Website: ulta-beauty
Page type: payment
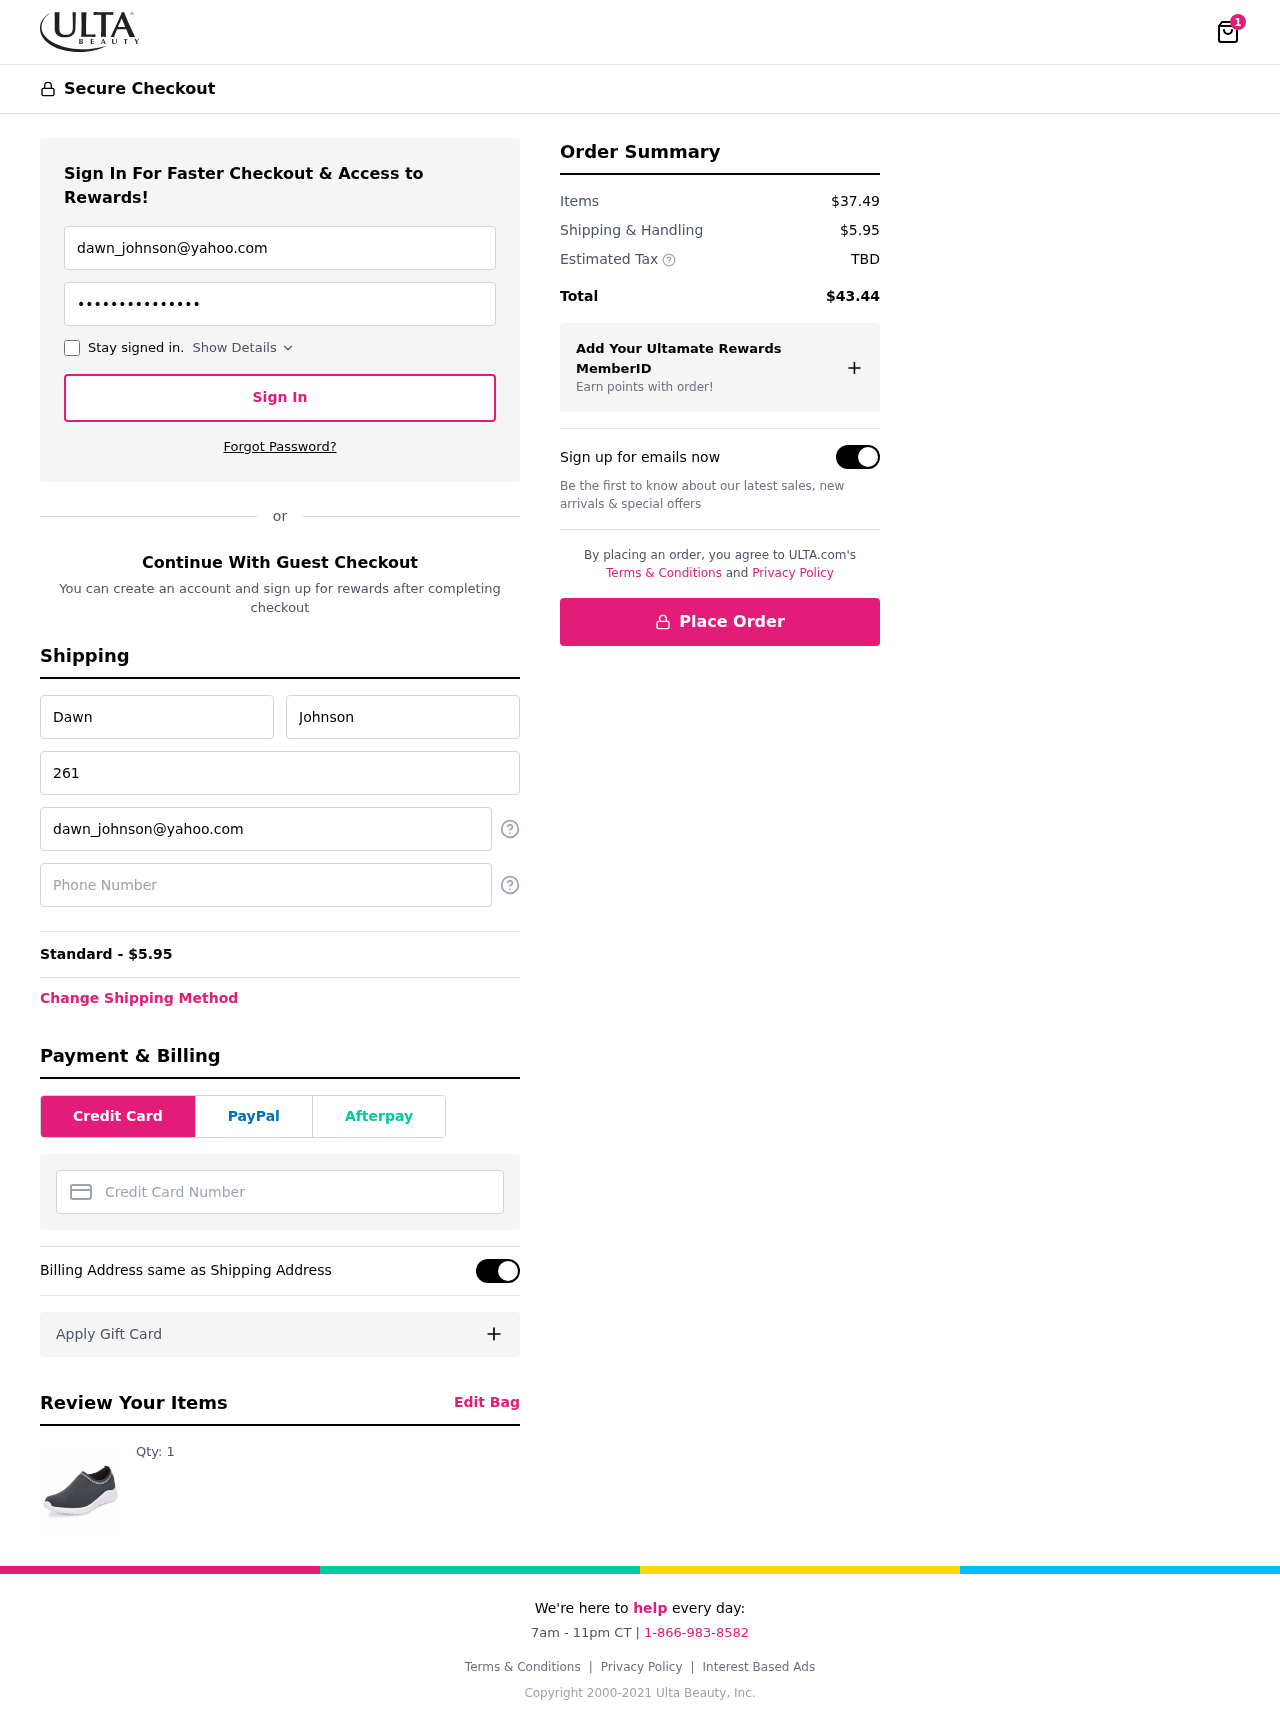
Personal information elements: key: PII_CARD_NUMBER
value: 4683 2382 0686 9838
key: PII_EMAIL
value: dawn_johnson@yahoo.com
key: PII_FIRSTNAME
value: Dawn
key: PII_LASTNAME
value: Johnson
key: PII_PHONE
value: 9457606203
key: PII_STREET
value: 261 Williams Summit
Product elements: key: PRODUCT1_QUANTITY
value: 1
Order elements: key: ORDER_NUM_ITEMS
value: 1
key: ORDER_SHIPPING_COST
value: $5.95
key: ORDER_SHIPPING_COST
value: Standard - $5.95
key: ORDER_SUBTOTAL
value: $37.49
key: ORDER_TAX
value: TBD
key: ORDER_TOTAL
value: $43.44